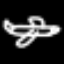
Label: airplane